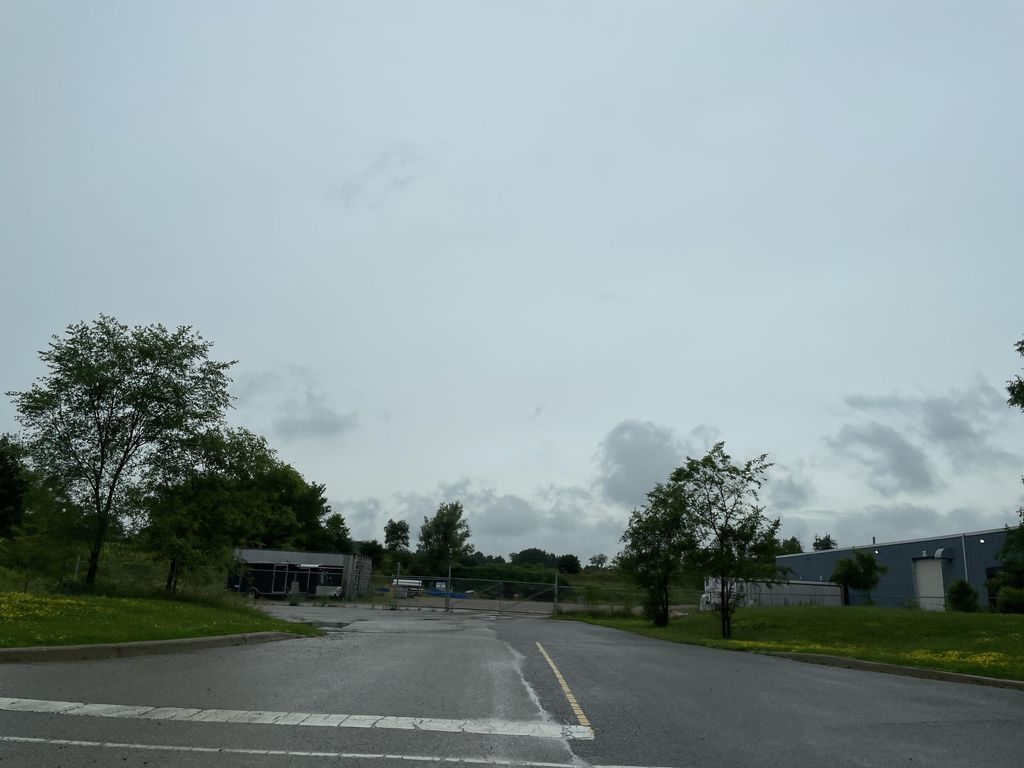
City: kitchener-waterloo